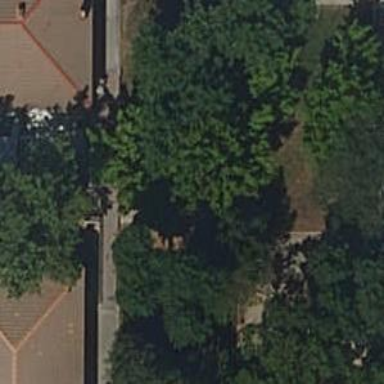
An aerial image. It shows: Pedestrian road with paving stones.